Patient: sex M, age 54
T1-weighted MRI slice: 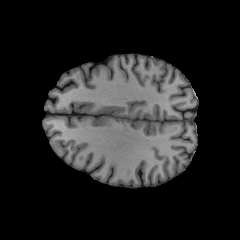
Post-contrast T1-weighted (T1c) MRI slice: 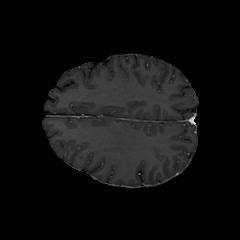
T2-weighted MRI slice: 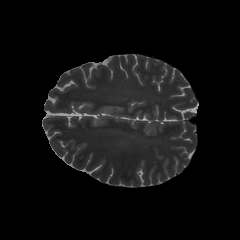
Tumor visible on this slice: no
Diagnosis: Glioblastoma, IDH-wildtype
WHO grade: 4